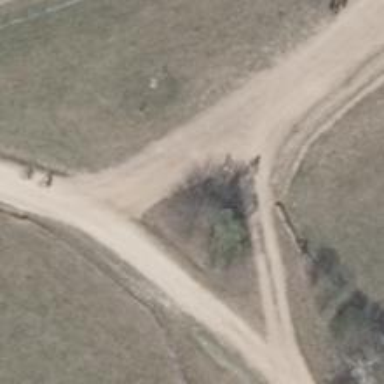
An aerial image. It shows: Gravel track with grade 4 quality.